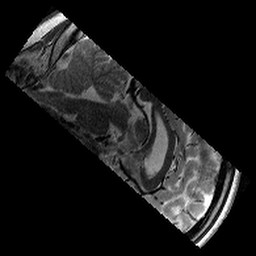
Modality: T2w
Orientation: sagittal
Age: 12
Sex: male
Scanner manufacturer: siemens
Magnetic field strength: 3 T
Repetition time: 9.23 s
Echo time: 0.067 s